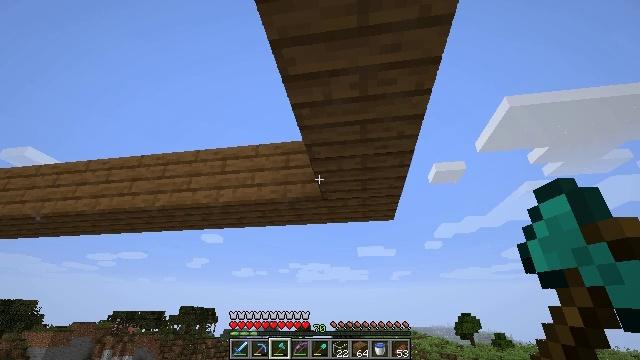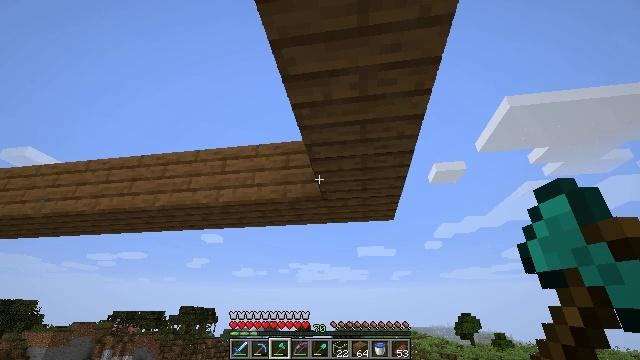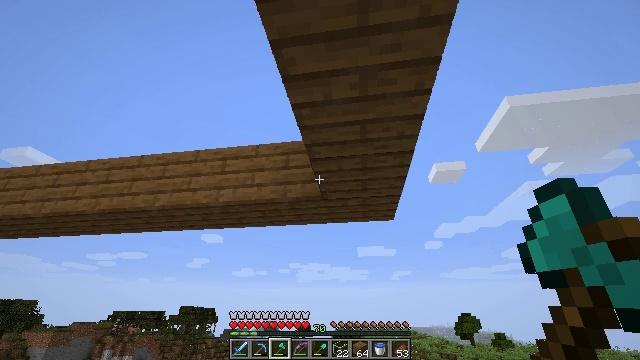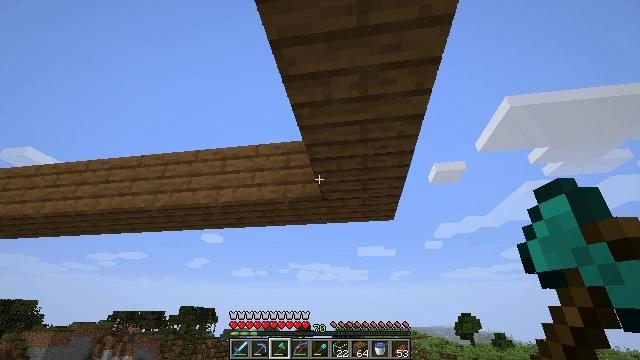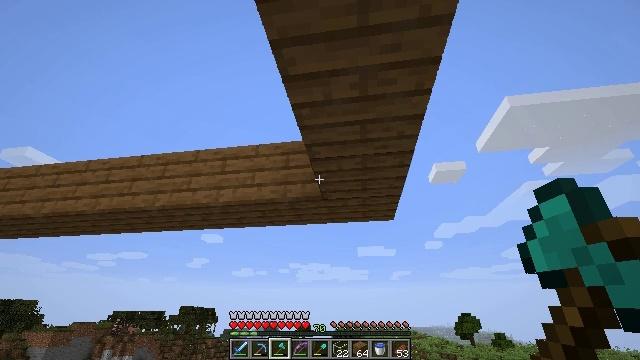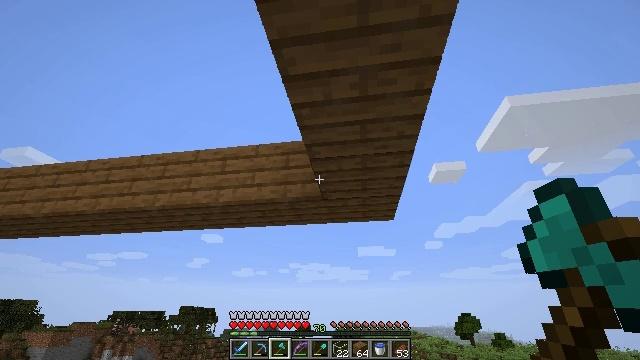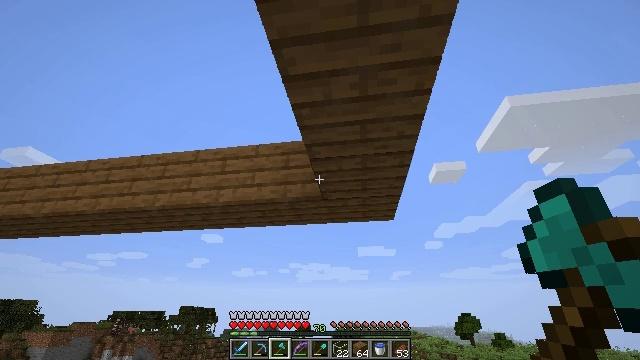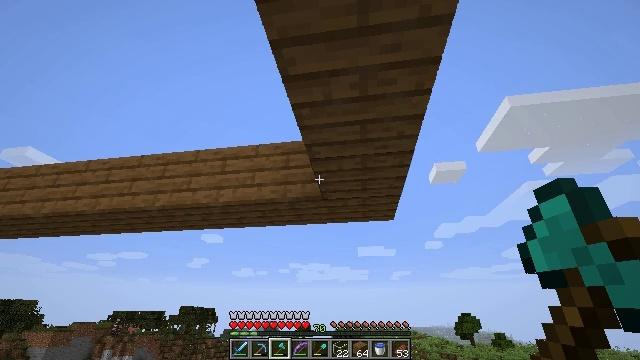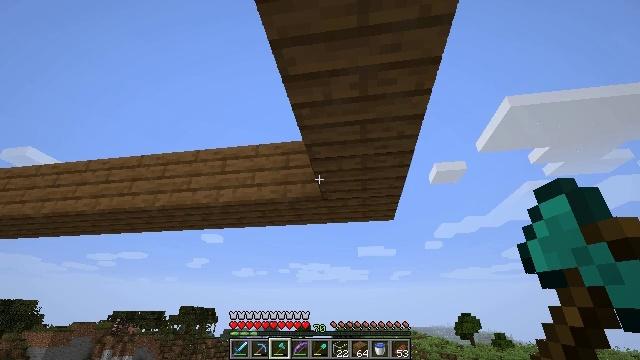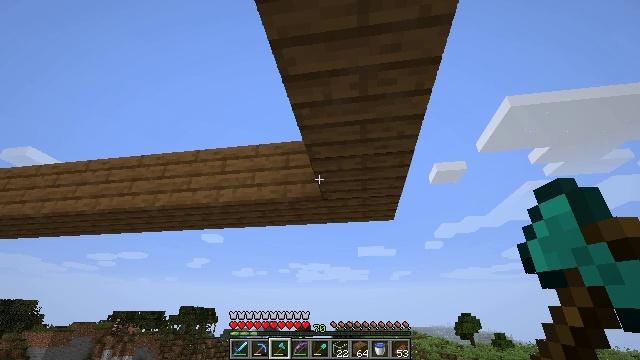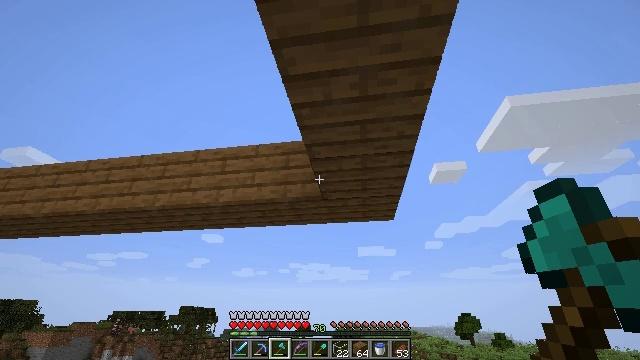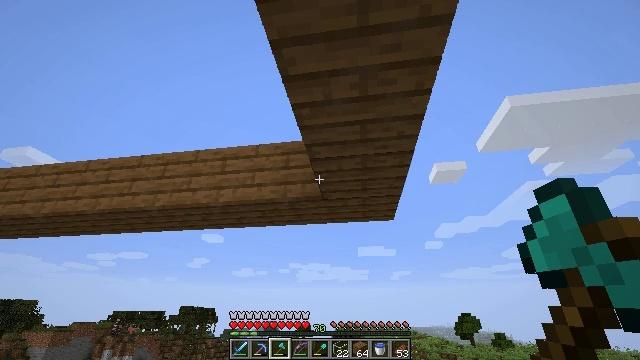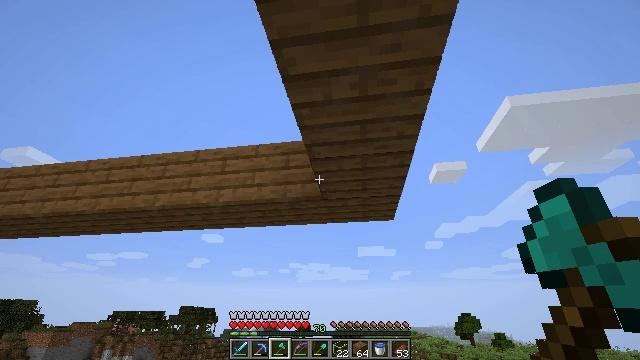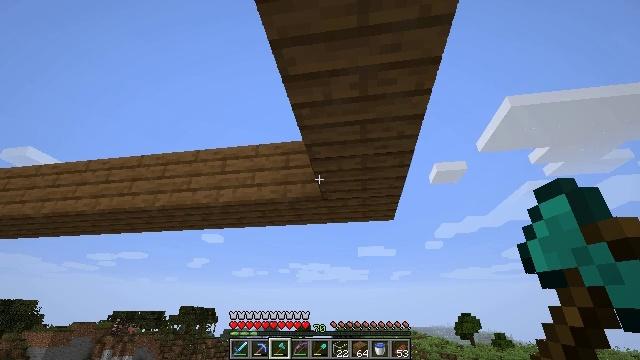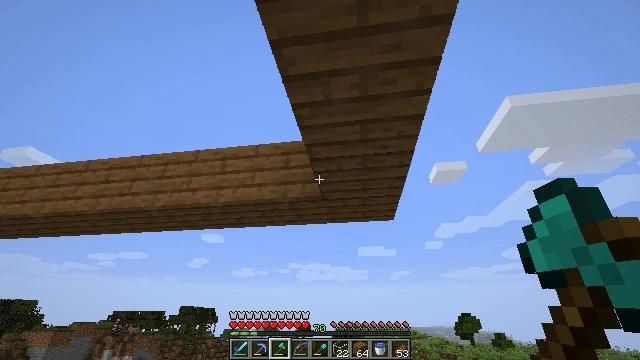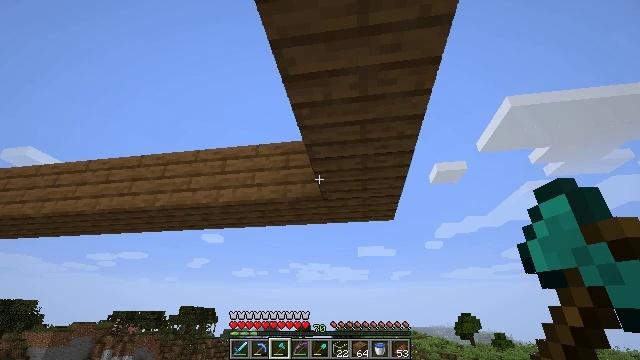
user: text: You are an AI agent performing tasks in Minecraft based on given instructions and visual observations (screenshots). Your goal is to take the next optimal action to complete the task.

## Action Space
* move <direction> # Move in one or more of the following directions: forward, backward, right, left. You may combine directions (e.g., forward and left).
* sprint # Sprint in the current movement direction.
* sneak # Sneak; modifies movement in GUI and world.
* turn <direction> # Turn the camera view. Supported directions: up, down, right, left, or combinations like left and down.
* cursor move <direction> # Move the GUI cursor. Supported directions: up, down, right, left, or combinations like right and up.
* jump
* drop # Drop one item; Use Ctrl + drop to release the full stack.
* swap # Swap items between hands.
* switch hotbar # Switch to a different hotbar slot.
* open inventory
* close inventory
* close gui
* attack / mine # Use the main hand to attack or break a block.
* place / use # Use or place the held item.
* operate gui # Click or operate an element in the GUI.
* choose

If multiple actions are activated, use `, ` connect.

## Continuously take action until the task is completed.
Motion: motion action
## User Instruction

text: Mine spruce planks to gather materials.
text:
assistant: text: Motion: no_op
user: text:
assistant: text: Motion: no_op
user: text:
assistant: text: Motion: no_op
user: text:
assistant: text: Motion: no_op
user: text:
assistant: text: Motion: no_op
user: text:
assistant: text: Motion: no_op
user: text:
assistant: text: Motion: no_op
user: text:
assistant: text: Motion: no_op
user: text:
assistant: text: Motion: no_op
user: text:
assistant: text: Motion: no_op
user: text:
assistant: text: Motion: no_op
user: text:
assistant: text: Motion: no_op
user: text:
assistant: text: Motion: no_op
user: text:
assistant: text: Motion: no_op
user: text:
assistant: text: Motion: no_op
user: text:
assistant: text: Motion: no_op
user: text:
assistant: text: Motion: no_op
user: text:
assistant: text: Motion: no_op
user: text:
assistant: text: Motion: no_op
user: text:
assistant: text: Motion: no_op
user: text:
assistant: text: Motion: no_op
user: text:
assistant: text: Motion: no_op
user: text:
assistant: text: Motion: no_op
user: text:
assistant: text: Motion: no_op
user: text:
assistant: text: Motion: no_op
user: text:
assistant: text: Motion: no_op
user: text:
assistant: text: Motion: no_op
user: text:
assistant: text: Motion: no_op
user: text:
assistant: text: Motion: no_op
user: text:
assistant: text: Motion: no_op